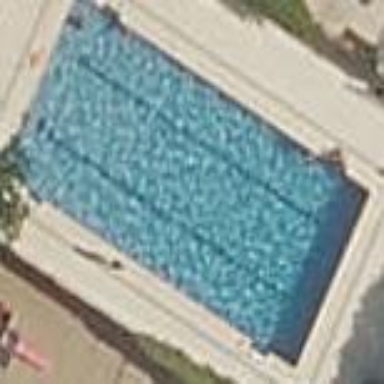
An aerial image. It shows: Swimming pool area designated for leisure and sports activities.